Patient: sex F, age 67
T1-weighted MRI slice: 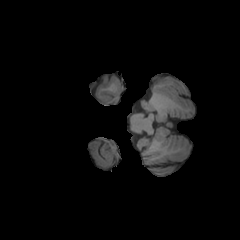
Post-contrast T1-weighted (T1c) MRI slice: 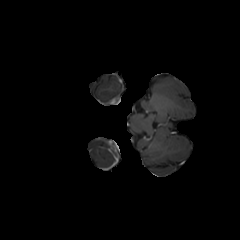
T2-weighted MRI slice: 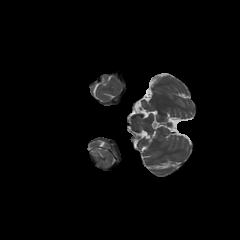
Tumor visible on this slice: no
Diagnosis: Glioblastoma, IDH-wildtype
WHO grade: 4